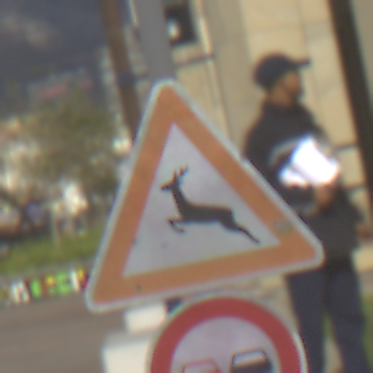
Verkehrszeichen: WildwechselRechts
Zusatzzeichen unten: Ueberholverbot
Umgebung: Outdoor, Urban
Tageszeit: MorningAfternoon
Wetter: PartlyCloudy
Licht: Natural
Jahreszeit: NotSpecified
Kontrast: HighContrast